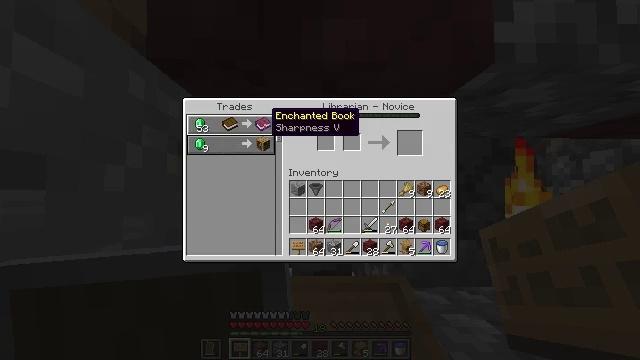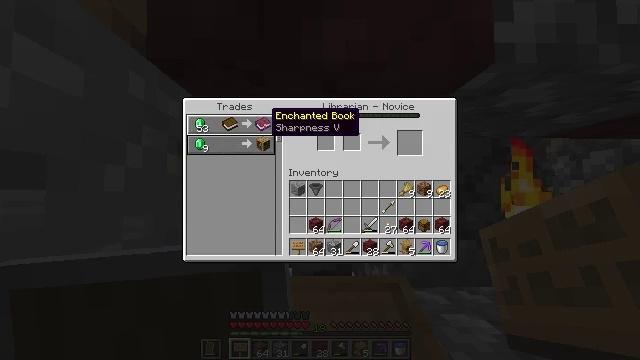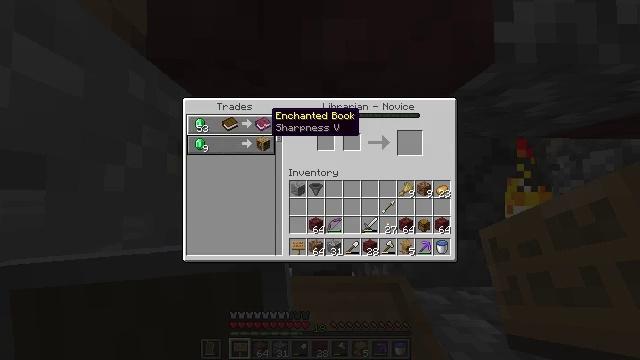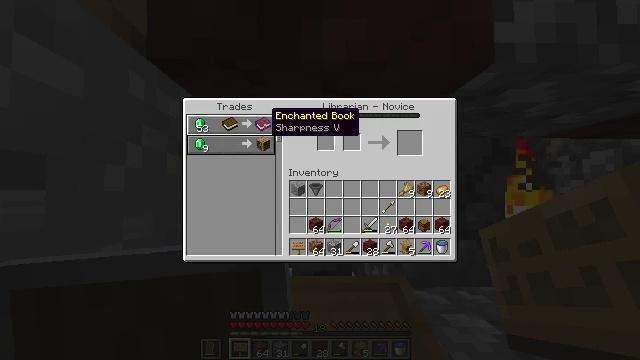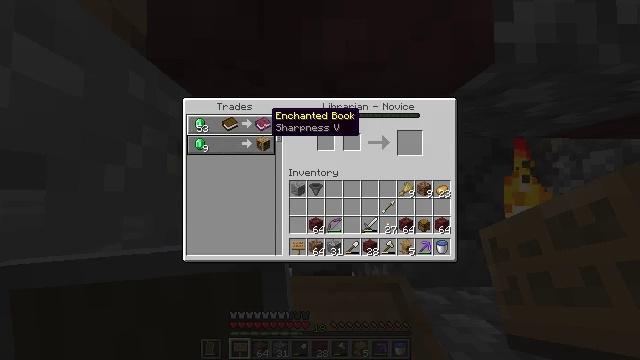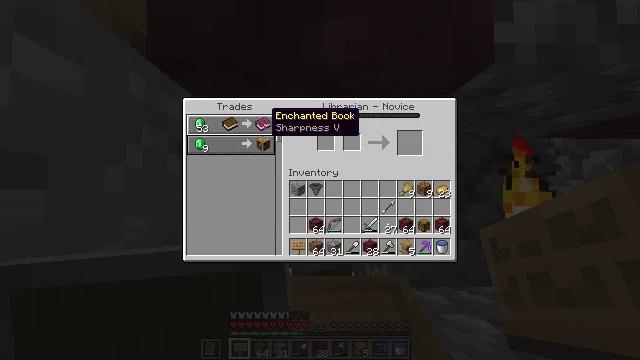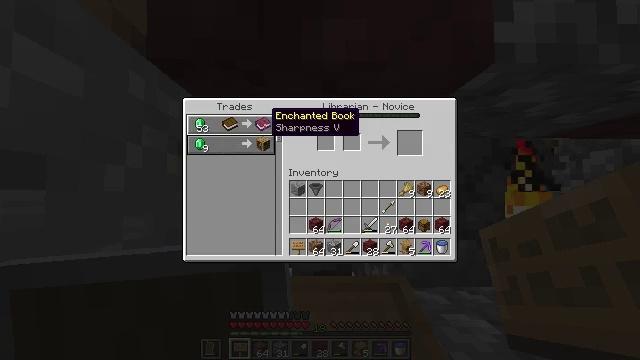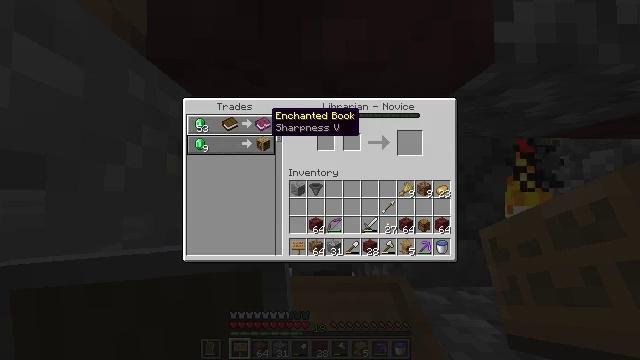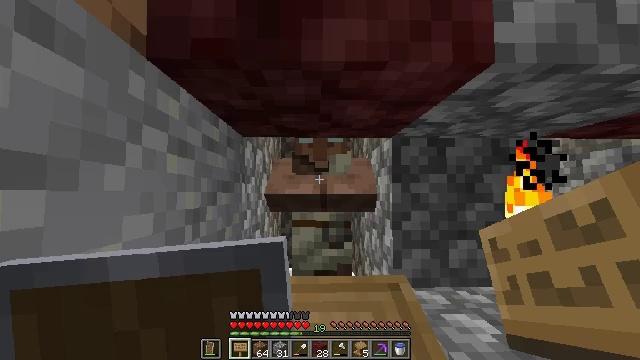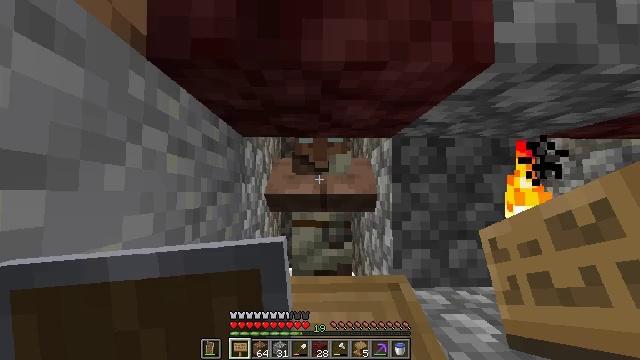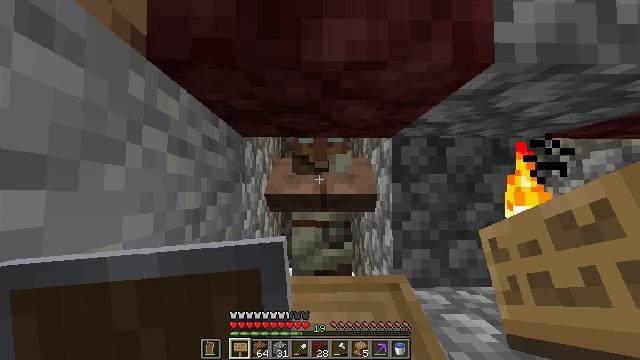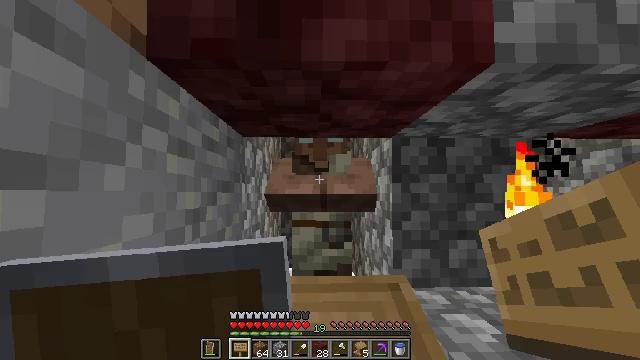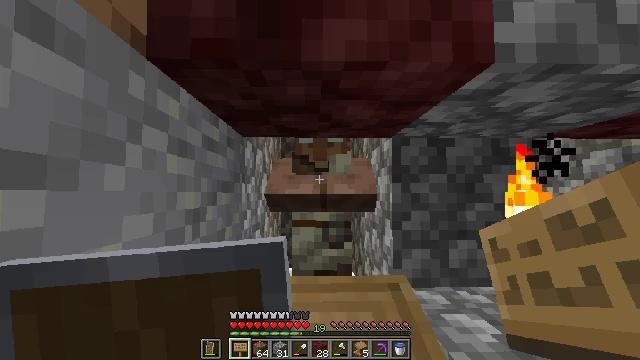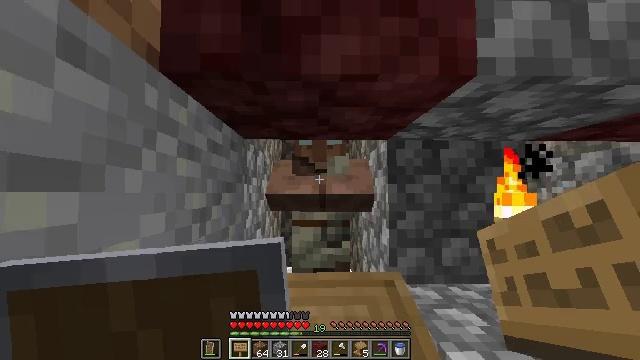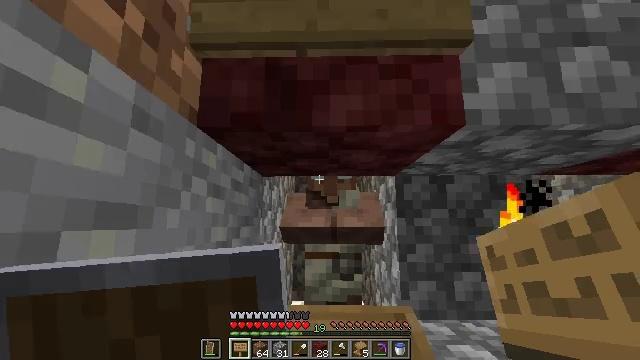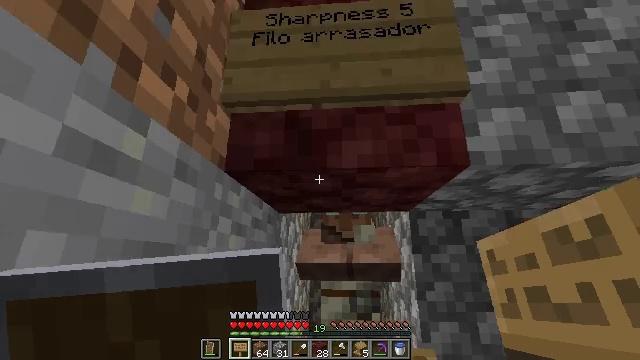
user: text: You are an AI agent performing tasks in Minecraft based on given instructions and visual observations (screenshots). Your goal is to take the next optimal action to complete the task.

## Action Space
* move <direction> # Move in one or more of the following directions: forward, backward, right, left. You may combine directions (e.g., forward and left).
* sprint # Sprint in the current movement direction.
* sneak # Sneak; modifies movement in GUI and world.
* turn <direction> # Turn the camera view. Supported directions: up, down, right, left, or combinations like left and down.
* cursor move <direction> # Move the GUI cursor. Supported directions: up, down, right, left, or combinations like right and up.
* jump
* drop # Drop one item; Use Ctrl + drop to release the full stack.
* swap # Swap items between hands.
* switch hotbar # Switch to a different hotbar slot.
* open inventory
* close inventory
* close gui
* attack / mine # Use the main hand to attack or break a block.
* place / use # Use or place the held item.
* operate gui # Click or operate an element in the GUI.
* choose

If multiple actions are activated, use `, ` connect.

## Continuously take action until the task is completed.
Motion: motion action
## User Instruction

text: Attack the oak wall sign to remove it.
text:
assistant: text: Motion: no_op
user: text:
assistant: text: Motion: no_op
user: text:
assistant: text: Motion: no_op
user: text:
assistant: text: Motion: no_op
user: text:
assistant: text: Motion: no_op
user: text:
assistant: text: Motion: no_op
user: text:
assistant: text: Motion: no_op
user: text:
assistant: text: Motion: open inventory
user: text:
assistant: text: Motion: open inventory
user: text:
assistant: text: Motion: no_op
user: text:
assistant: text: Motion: no_op
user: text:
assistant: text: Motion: no_op
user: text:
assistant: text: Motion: move back
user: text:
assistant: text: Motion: move back, turn left and up
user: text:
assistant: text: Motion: turn left and up
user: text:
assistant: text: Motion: no_op
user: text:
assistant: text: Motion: turn up
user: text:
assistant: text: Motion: turn up
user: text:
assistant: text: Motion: turn left and up
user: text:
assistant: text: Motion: turn up
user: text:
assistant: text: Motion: turn up
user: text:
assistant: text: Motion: turn up
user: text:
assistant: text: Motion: turn up
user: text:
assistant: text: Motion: no_op
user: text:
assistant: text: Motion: no_op
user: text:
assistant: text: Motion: turn right and down
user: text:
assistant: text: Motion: no_op
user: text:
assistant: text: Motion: no_op
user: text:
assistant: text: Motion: attack / mine
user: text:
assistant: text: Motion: attack / mine